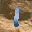
Label: 1